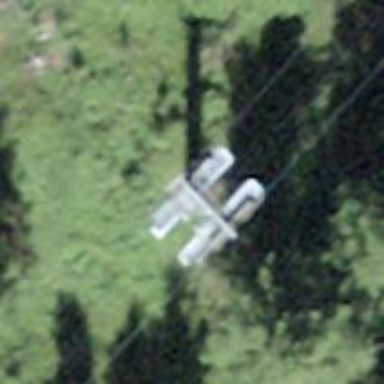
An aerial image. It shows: Pylon for aerialway.